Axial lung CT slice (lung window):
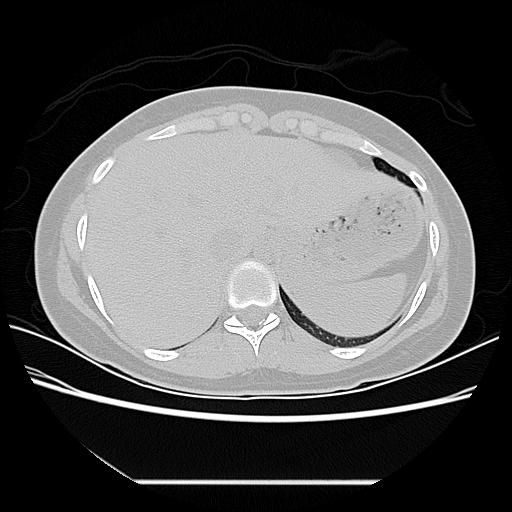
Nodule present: no